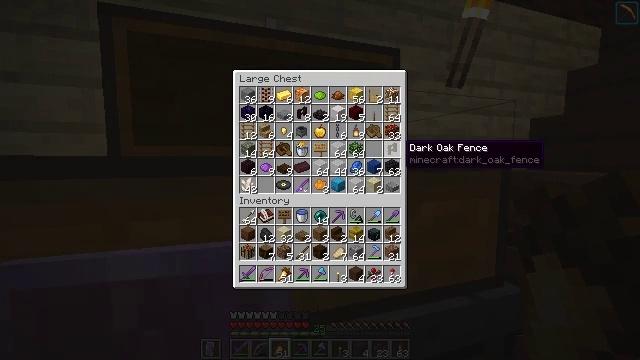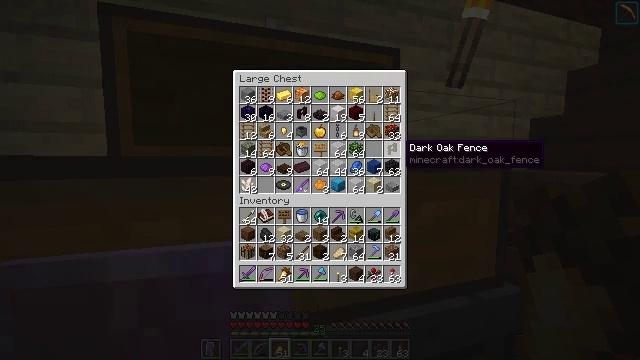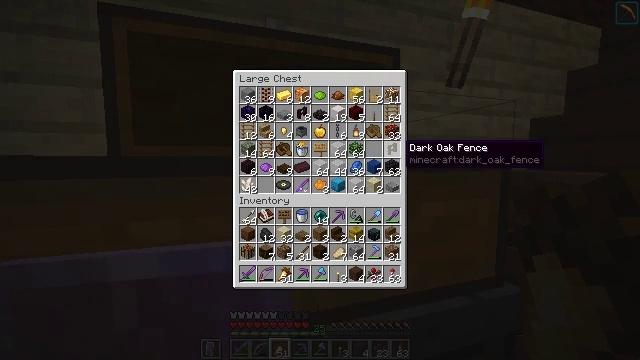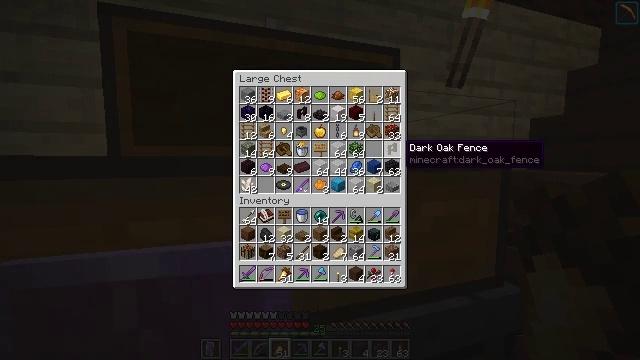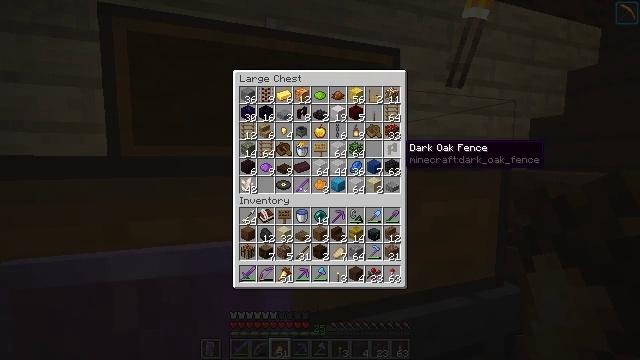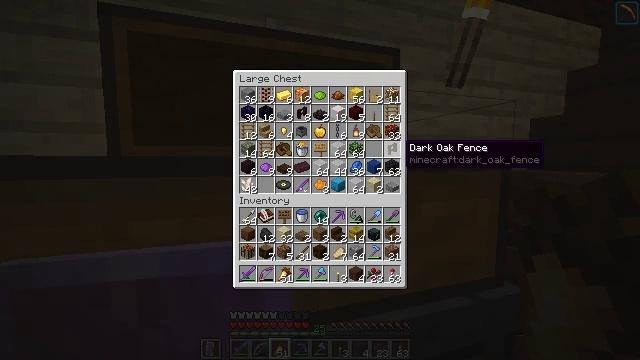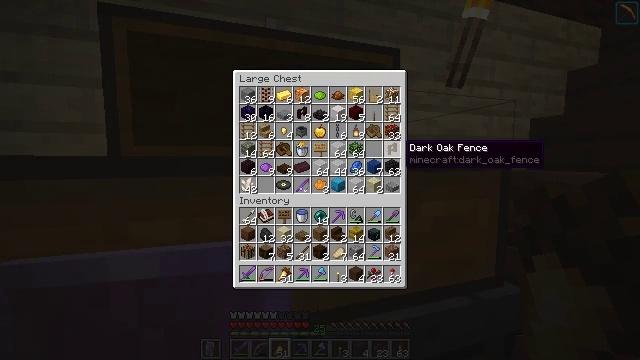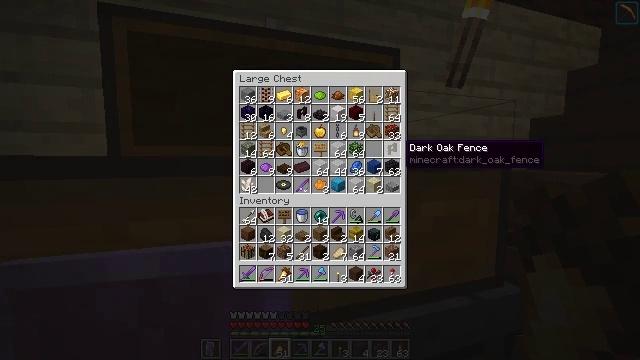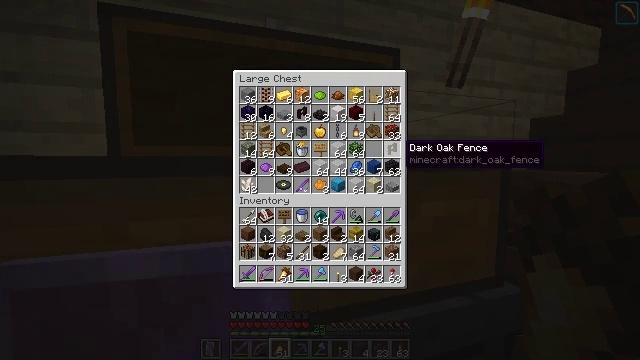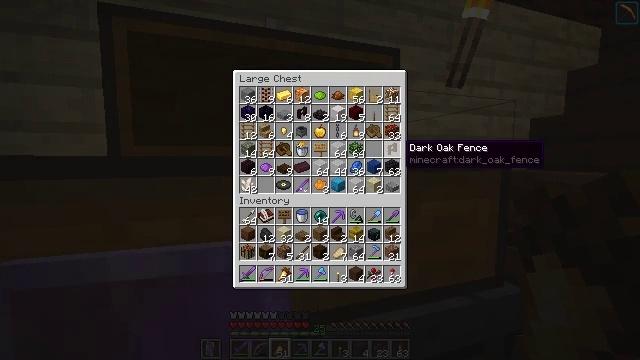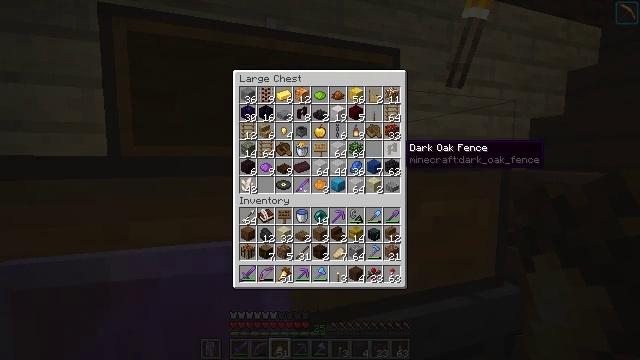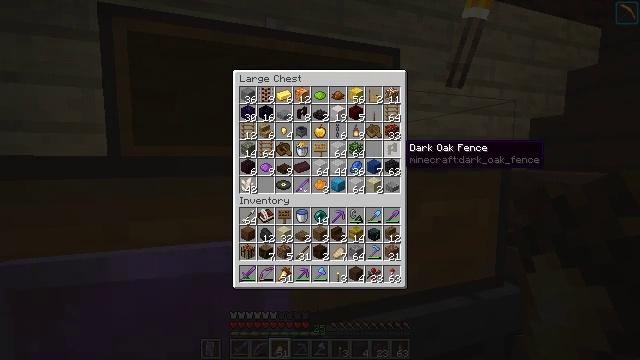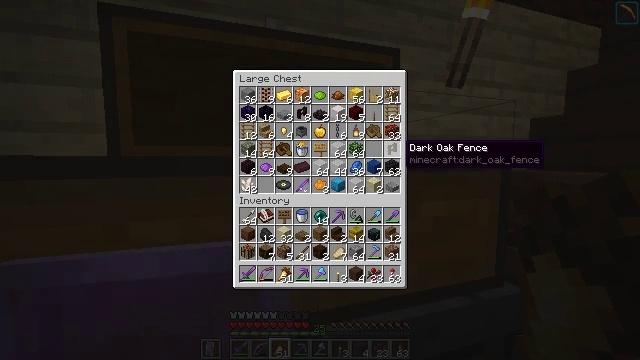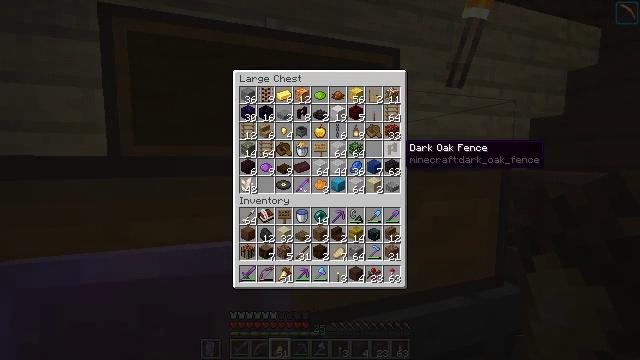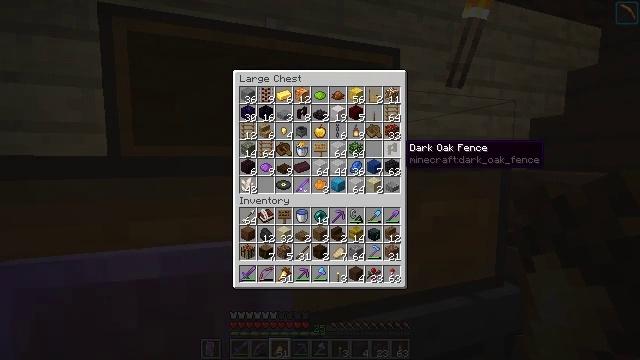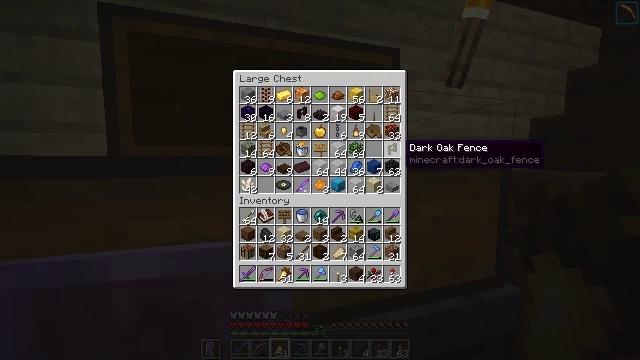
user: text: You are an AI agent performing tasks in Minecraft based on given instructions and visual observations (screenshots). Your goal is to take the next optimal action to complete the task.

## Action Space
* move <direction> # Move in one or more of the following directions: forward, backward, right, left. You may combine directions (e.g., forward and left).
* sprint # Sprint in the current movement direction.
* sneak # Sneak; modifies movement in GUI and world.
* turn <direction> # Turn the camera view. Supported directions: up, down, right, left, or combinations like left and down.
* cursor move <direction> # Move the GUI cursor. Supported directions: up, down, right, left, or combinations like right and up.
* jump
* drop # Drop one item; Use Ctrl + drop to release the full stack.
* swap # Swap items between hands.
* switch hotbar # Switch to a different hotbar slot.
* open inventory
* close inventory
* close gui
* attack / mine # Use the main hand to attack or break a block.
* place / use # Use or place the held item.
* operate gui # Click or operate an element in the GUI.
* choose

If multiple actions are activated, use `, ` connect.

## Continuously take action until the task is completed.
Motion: motion action
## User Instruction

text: Prepare to craft brown concrete powder.
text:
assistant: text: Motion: no_op
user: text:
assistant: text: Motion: no_op
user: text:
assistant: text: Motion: no_op
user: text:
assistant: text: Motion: no_op
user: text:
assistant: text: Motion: no_op
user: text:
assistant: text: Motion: no_op
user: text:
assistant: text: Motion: no_op
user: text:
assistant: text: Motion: no_op
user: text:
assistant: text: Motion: no_op
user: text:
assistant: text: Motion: no_op
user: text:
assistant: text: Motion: no_op
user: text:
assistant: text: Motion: no_op
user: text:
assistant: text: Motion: no_op
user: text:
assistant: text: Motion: no_op
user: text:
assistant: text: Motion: no_op
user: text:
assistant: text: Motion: no_op
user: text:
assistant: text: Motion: no_op
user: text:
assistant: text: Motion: no_op
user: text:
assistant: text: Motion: no_op
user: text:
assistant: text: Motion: no_op
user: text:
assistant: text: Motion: no_op
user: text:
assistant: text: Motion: no_op
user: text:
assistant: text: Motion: no_op
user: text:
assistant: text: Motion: no_op
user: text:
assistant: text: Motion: no_op
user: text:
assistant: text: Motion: no_op
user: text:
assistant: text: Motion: no_op
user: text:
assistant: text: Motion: no_op
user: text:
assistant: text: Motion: no_op
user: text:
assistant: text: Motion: no_op